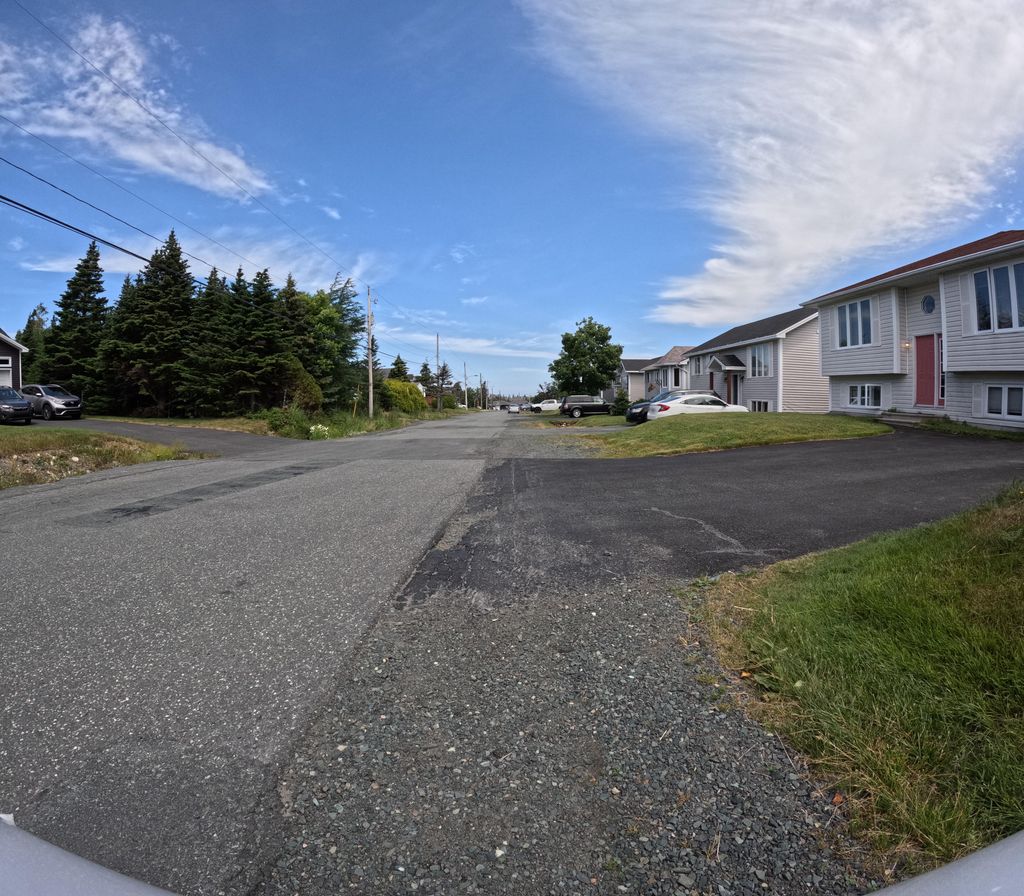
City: st_johns